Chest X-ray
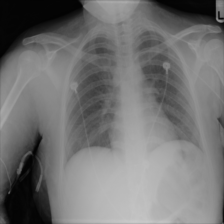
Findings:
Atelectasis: negative
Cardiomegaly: negative
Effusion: negative
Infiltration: negative
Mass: negative
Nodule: negative
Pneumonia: negative
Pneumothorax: negative
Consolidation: negative
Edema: negative
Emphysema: negative
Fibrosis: negative
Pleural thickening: negative
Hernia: negative